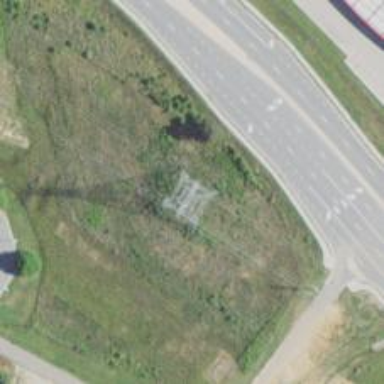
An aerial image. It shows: Power tower.